Question: I have a table, named rendeles_termekek.(In english, ordered_products)
I would like to count, that each product how many times was ordered.
With the SQL below, I get 4 as ennyi. I upload a picture, and I wrote the correct number to each rows.

'''
SELECT DISTINCT
rendeles_termekek.termek_id,
termek.termek_id,
termek.termek_nev,
( SELECT COUNT(rendeles_termekek.termek_id) FROM rendeles_termekek ) AS ennyi
FROM rendeles_termekek
LEFT JOIN termek ON rendeles_termekek.termek_id = termek.termek_id
ORDER BY termek.termek_nev ASC
'''
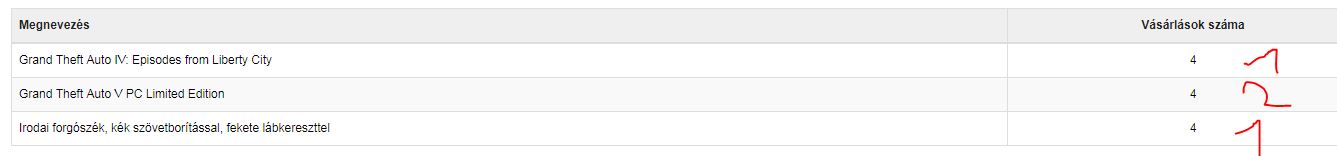
Answer: '''
**r1** is the alias of your table rendeles_termekek so you have to access those columns through alias name "r1" like I did in below query. try below
SELECT DISTINCT
r1.termek_id,
termek.termek_id,
termek.termek_nev,
( SELECT COUNT(r.termek_id) FROM rendeles_termekek r where r.termek_id = r1.termek_id ) AS ennyi
FROM rendeles_termekek r1
LEFT JOIN termek ON r1.termek_id = termek.termek_id
ORDER BY termek.termek_nev ASC
'''